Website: ulta-beauty
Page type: customer-info-address
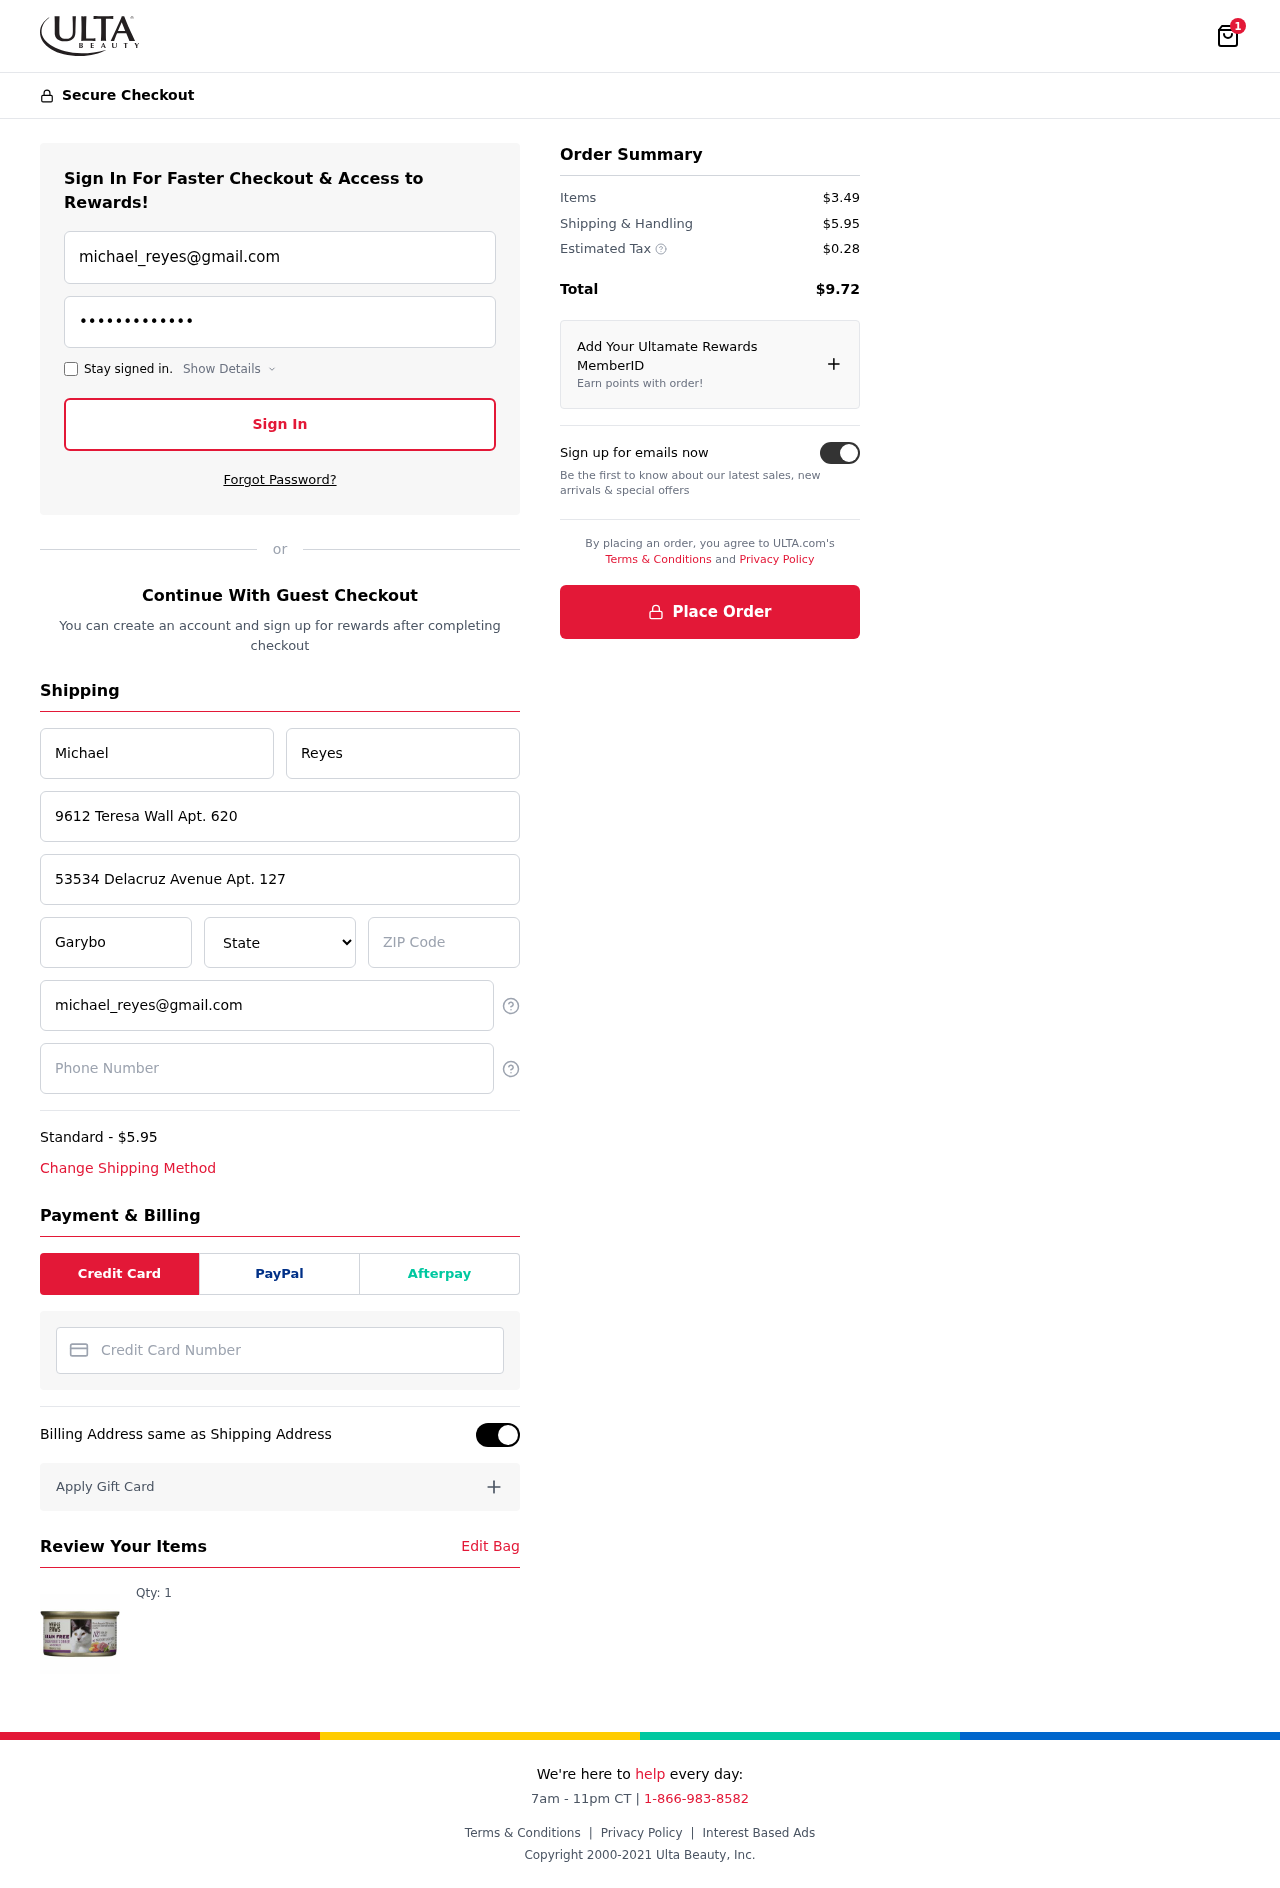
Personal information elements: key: PII_CARD_NUMBER
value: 3485 4114 5478 883
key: PII_CITY
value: Garyborough
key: PII_EMAIL
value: michael_reyes@gmail.com
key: PII_FIRSTNAME
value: Michael
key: PII_LASTNAME
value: Reyes
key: PII_PHONE
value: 4762024442
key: PII_POSTCODE
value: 72455
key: PII_STATE
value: Virginia
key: PII_STREET
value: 9612 Teresa Wall Apt. 620
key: PII_STREET2
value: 53534 Delacruz Avenue Apt. 127
Product elements: key: PRODUCT1_QUANTITY
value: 1
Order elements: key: ORDER_NUM_ITEMS
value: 1
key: ORDER_SHIPPING_COST
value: $5.95
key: ORDER_ITEMS_TOTAL
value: $3.49
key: ORDER_SHIPPING_COST2
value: $5.95
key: ORDER_TAX
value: $0.28
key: ORDER_TOTAL
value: $9.72